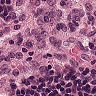
Metastatic tissue present: no